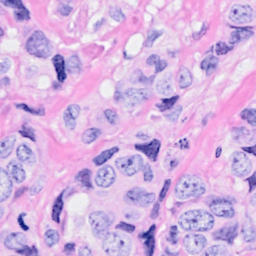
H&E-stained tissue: Breast